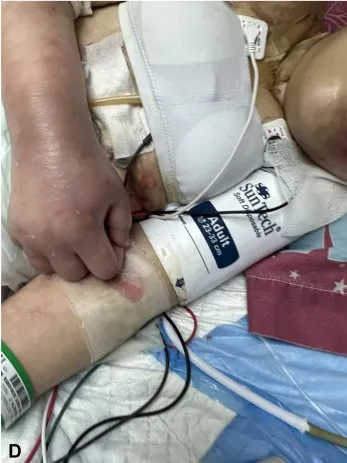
Acrodermatitis dysmetabolica and acquired acrodermatitis enteropathica lesions. Erythematous-violaceous plaque with vesicles and prominent edema is present on (D) the dorsal aspect of the arm.
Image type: medical_photograph (other_medical_photograph)